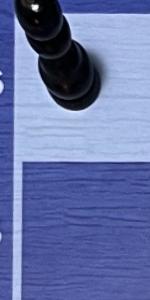
Label: Empty